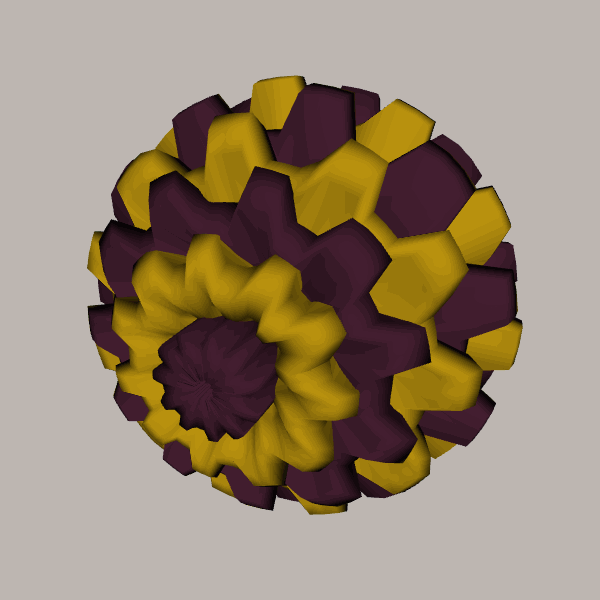
Background: light